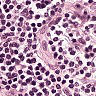
Metastatic tissue present: no